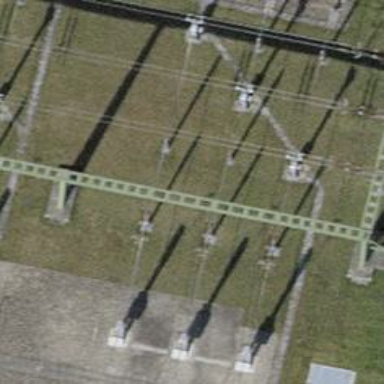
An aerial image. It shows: Insulator used in power equipment.